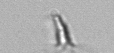
Label: Calciopappus